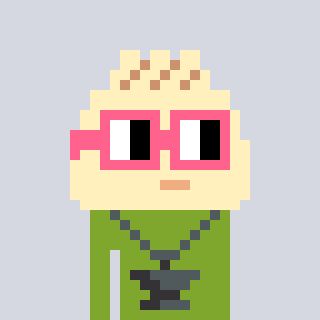
a pixel art character with square pink glasses, a porkbao-shaped head and a slimegreen-colored body on a cool background